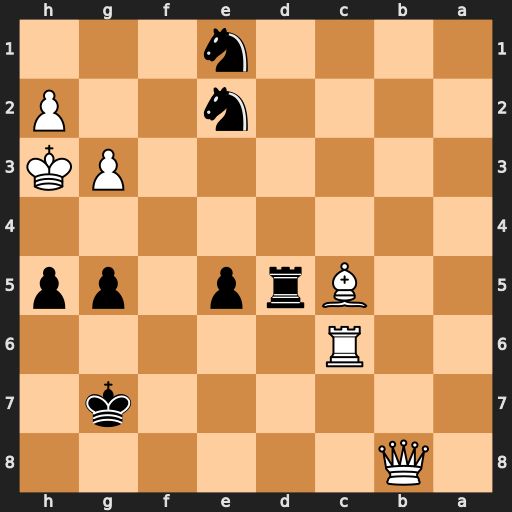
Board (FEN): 1Q6/6k1/2R5/2Brp1pp/8/6PK/4n2P/4n3
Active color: b
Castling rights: -
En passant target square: -
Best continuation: Nf4+ gxf4 Rd3+ Be3 Rxe3#